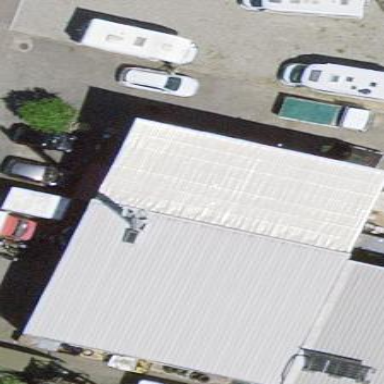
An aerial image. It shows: Industrial building.